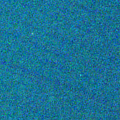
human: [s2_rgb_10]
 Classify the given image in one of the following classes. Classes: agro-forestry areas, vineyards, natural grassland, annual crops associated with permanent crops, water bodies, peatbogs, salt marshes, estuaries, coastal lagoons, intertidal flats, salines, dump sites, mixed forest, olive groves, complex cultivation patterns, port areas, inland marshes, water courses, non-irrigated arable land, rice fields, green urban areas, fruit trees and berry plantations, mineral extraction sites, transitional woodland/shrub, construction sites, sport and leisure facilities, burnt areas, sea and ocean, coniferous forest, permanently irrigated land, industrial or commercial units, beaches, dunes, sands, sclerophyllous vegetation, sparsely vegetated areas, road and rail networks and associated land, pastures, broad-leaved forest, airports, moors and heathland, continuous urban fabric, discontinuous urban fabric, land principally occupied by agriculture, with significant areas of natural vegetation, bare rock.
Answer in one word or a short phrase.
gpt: sea and ocean